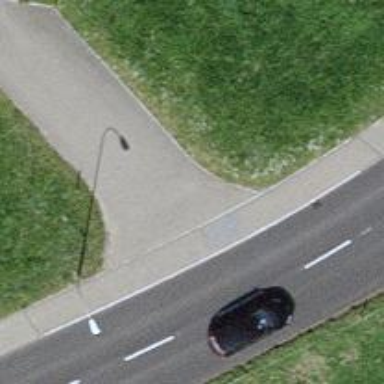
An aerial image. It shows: Unmarked crossing on the road.